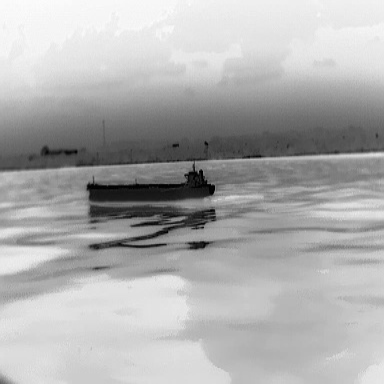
There is a liner in the infrared image.